Interaction volume radius: 5 \u00c5
Interaction volume height: 25 \u00c5
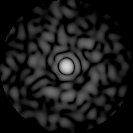
Disorder parameter: 0.8541